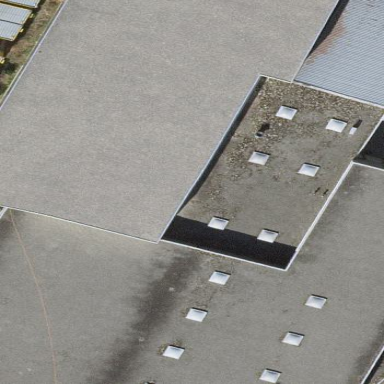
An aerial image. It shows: Industrial building.